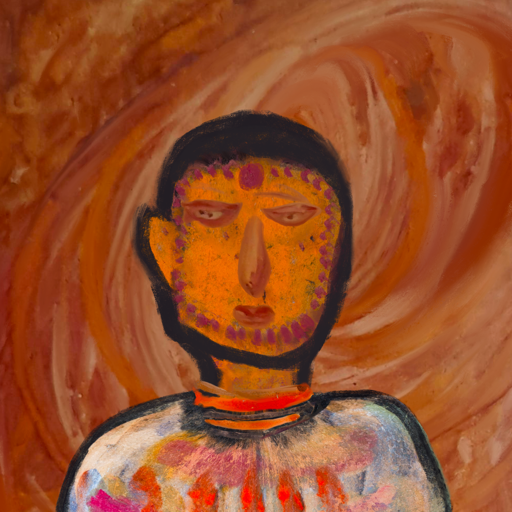
Background: Pious_Lady, Head And Neck Front: Doll, Face Front: Pious_Lady, Bust: Childish, Hair Front: Blank, Head Accessory: Blank, Second Necklace: Blank, Necklace: Experience, Baby: Blank